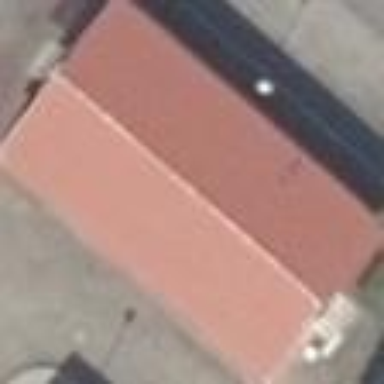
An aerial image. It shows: Industrial building.